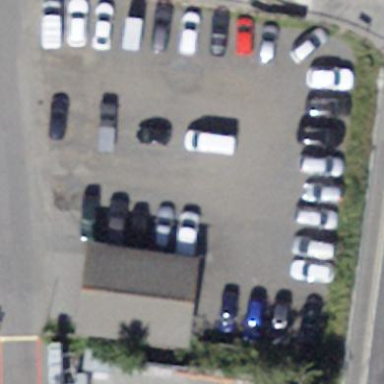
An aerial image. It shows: Parking area with surface parking. It includes park and ride facilities.